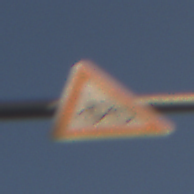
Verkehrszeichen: RadverkehrLinks
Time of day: SunriseSunset
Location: Outdoor (Nature)
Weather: PartlyCloudy
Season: NotSpecified
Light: Natural